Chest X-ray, AP view. Patient: 51 years old, sex M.
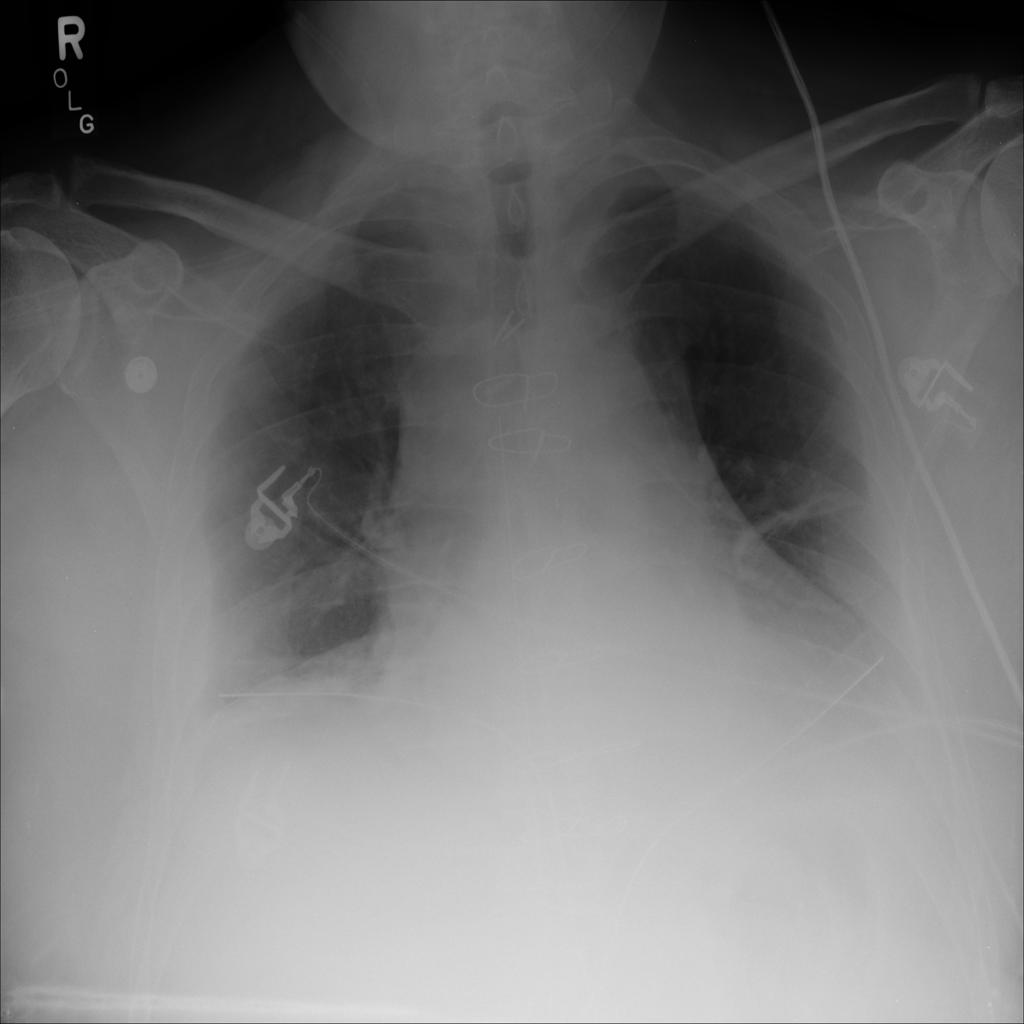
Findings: Atelectasis, Cardiomegaly, Consolidation